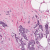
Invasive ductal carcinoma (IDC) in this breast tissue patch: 0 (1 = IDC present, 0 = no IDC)